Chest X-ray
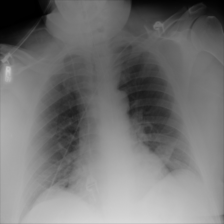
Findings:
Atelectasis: positive
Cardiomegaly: negative
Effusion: negative
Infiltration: negative
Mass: negative
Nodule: negative
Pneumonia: negative
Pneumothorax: negative
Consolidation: negative
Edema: negative
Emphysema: negative
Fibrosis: negative
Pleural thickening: negative
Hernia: negative